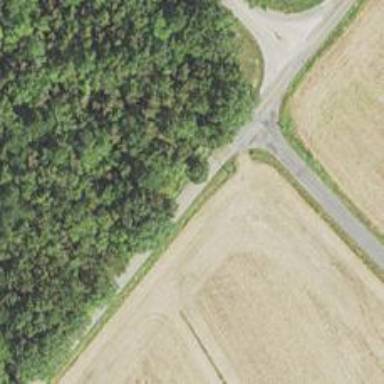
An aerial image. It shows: Tertiary road.